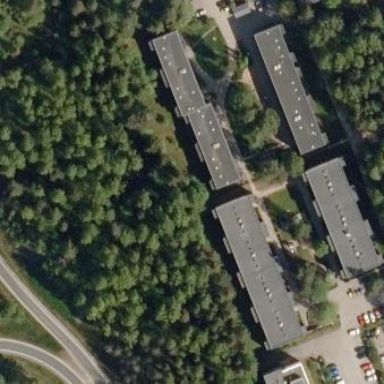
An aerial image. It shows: Flat-roofed apartment building.